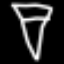
Label: diamond